Field crop: maize
Growth stage: 1
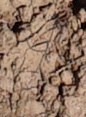
Species: lolium